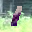
Label: 1